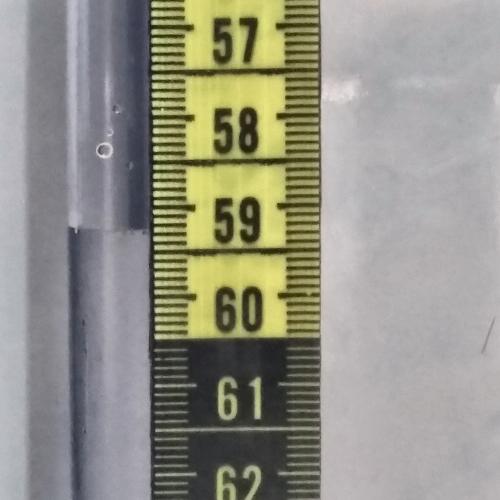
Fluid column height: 59.2 cm